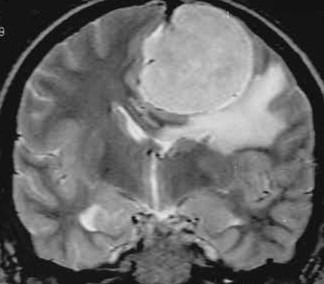
Label: meningioma